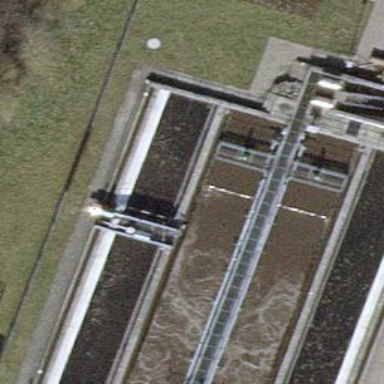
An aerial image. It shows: Body of wastewater.